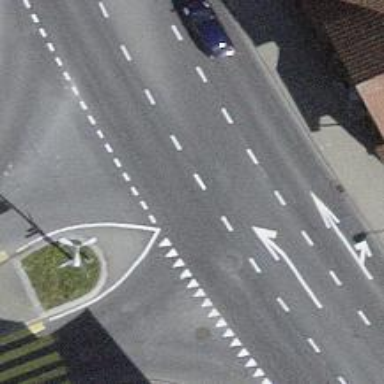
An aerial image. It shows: Road with "give way" sign.